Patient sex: M
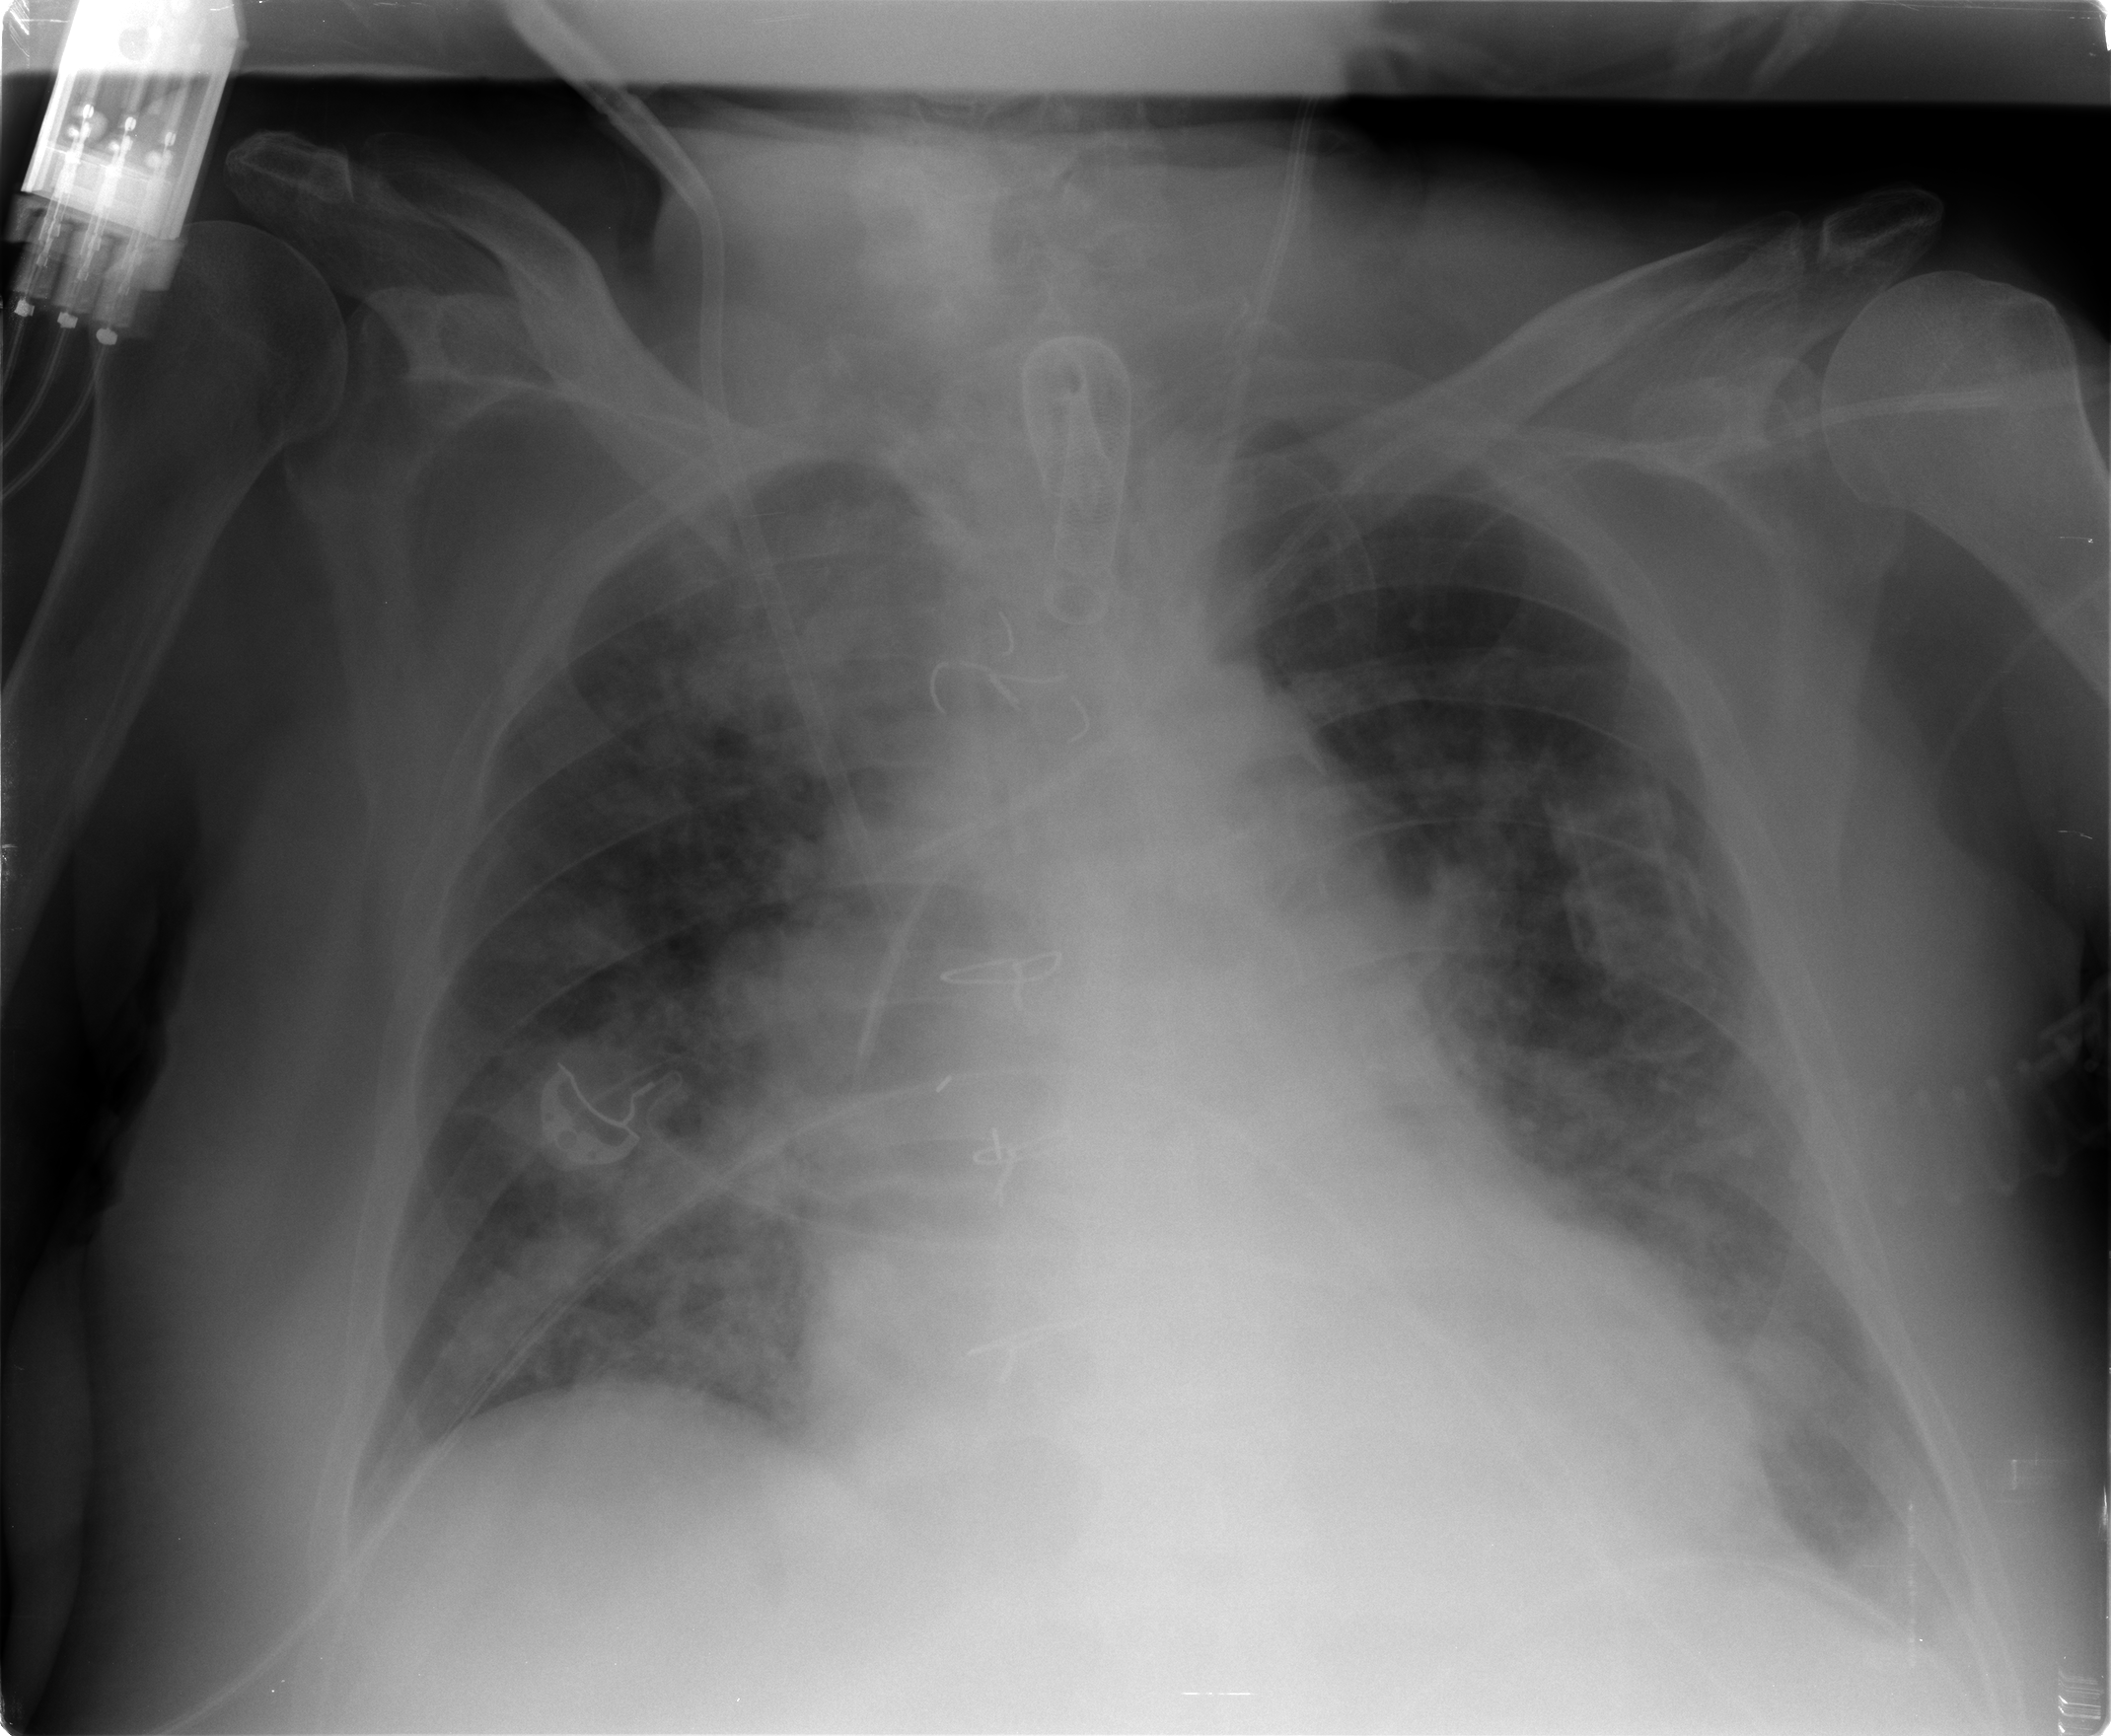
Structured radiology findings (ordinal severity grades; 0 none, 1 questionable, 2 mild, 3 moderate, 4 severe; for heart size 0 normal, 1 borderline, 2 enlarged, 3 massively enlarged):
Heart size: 2
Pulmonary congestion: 2
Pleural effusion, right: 3
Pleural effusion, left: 3
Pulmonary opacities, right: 3
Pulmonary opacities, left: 3
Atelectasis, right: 2
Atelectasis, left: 2